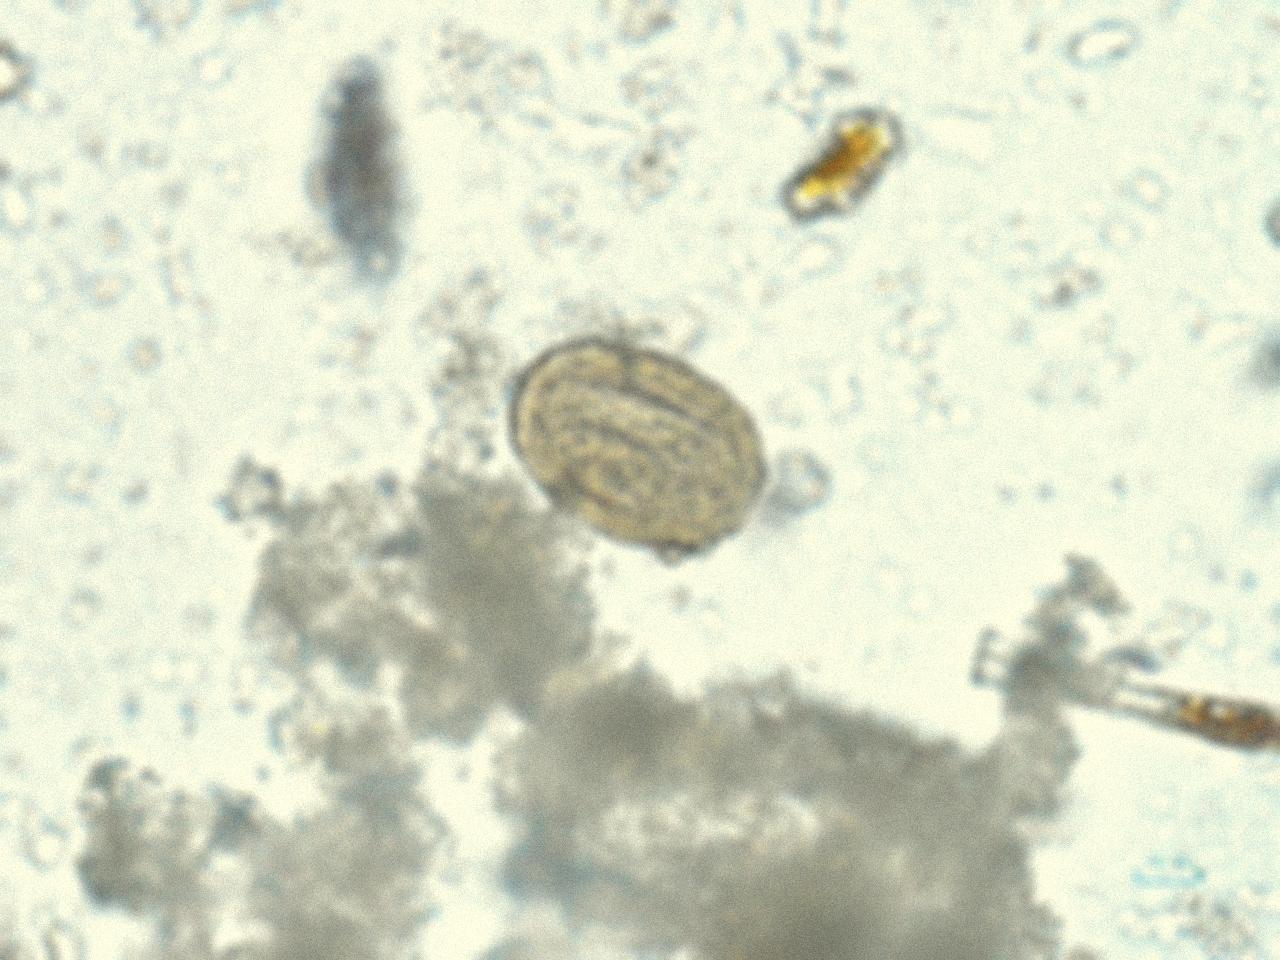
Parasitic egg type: Ascaris lumbricoides